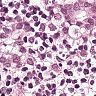
Metastatic tissue present: yes